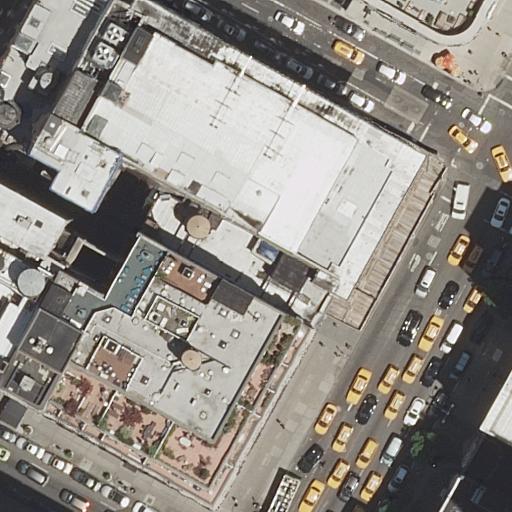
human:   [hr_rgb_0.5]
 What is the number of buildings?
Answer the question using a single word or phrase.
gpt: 11

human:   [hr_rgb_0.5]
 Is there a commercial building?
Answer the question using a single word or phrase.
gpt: no

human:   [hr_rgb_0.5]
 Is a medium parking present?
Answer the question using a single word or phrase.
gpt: no

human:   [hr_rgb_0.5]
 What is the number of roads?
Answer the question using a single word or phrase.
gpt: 3

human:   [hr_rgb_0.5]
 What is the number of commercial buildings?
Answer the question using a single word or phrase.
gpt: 0

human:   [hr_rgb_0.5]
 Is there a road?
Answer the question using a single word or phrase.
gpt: yes

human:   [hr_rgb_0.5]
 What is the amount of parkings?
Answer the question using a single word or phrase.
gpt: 1

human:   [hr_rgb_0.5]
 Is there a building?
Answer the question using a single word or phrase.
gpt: yes

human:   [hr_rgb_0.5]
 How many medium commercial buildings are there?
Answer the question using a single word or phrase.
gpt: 0

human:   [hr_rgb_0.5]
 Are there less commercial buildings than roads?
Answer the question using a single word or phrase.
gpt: yes

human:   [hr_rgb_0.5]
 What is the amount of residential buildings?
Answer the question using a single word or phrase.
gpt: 10

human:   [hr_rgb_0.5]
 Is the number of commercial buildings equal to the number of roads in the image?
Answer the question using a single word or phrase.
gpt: no

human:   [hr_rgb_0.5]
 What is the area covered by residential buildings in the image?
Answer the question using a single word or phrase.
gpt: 5108m2

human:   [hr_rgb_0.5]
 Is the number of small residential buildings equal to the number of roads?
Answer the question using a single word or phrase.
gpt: no

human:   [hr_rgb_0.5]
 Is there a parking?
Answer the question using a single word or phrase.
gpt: yes

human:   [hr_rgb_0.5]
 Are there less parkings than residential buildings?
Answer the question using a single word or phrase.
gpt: yes

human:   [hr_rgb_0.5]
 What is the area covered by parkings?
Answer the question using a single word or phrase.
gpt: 2358m2

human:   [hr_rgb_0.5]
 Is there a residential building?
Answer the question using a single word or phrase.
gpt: yes

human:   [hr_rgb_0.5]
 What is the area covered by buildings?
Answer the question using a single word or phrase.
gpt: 7467m2

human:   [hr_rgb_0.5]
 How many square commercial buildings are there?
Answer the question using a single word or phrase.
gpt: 0

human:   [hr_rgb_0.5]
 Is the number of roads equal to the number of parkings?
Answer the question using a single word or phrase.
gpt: no

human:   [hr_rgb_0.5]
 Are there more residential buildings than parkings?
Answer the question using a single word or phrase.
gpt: yes

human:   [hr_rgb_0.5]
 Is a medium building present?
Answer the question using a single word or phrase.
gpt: yes

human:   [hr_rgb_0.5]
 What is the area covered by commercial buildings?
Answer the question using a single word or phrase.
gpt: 0m2

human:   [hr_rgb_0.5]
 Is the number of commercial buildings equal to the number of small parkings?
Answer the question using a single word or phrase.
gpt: yes

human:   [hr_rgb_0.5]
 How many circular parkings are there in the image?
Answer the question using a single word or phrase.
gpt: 0

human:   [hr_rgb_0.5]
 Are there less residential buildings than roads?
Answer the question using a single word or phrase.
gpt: no

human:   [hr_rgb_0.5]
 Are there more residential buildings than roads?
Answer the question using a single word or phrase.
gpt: yes

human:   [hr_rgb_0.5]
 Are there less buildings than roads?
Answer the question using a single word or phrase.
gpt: no

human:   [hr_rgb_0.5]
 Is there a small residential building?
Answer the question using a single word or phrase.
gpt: yes

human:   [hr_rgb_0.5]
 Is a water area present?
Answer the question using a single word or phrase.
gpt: no

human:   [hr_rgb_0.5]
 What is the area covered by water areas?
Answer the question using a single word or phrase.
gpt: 0m2

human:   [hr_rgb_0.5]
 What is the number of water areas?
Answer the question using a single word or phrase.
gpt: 0

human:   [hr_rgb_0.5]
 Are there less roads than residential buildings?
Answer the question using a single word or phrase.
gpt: yes

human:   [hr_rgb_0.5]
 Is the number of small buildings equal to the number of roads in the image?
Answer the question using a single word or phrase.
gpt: no

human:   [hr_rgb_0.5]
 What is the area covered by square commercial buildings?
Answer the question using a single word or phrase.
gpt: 0m2

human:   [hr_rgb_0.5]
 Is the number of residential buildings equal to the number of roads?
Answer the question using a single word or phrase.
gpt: no

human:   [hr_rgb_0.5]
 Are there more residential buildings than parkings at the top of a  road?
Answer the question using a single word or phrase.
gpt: yes

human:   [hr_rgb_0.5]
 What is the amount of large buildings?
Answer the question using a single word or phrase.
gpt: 4

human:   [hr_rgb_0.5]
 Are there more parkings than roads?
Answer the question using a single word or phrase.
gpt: no

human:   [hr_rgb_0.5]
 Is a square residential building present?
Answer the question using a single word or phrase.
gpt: no

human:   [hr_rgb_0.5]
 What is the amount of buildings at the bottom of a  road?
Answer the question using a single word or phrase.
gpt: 7

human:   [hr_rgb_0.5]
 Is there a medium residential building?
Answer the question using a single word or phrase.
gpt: yes

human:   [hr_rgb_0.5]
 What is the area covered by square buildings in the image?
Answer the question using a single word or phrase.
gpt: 0m2

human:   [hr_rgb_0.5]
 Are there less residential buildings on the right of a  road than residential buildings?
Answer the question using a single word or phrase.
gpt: yes

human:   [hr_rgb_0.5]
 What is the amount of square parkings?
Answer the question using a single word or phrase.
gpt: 0

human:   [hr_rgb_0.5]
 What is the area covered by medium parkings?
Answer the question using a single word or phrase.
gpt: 0m2

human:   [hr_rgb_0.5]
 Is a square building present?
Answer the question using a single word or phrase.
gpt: no

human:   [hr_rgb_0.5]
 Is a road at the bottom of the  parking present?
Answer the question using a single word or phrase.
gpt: yes

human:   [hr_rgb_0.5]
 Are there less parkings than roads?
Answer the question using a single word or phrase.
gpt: yes

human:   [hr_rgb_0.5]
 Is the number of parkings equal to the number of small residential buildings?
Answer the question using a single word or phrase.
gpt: no

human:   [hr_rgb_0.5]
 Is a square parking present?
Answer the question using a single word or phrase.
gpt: no

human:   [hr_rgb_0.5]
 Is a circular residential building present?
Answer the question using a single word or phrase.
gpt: no

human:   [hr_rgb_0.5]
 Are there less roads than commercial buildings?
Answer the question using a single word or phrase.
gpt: no

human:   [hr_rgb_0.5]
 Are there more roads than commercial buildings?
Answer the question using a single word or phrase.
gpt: yes

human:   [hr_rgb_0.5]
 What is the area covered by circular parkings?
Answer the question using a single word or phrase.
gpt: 0m2

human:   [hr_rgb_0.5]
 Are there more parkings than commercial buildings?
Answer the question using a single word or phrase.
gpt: yes

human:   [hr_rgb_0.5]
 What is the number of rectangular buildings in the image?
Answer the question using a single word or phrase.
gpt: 8

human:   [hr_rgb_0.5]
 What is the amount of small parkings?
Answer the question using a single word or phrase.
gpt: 0

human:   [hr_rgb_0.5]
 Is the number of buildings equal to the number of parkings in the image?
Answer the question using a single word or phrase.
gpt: no

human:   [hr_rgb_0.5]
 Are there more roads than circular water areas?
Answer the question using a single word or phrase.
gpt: yes

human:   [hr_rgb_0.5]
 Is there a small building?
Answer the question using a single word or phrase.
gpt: yes

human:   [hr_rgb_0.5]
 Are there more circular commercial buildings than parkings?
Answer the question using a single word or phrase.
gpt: no

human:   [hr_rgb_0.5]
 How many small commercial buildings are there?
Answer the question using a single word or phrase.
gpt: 0